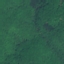
Land use / land cover: Forest